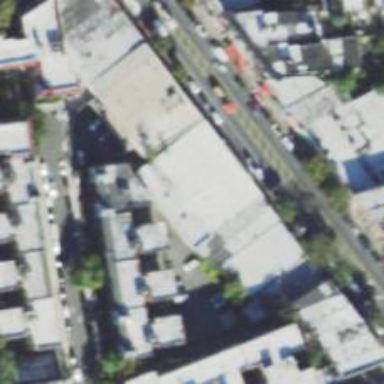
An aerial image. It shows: Supermarket.